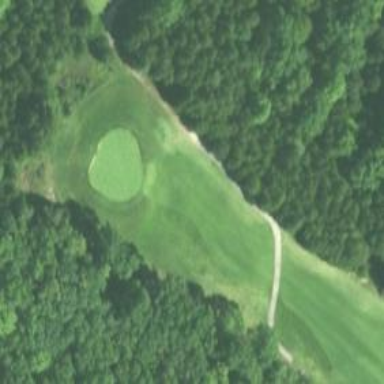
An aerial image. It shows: Grassy area designated as golf fairway.